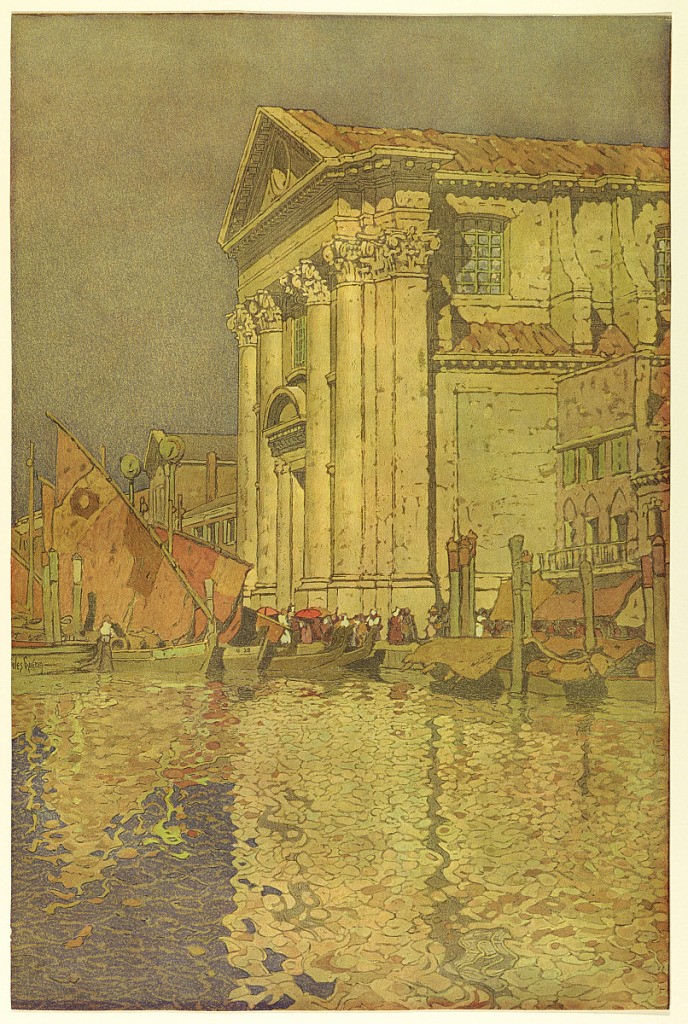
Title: Church of San Salvatore, Venice
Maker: Jules Guerin, American, 1866 - 1946
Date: ca. 1900–1910
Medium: Chromolithograph on paper
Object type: Print
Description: View looking across a canal at the Palladian façade of the church. Fishing boats with colorful sails drawn up near the entrance to the church.